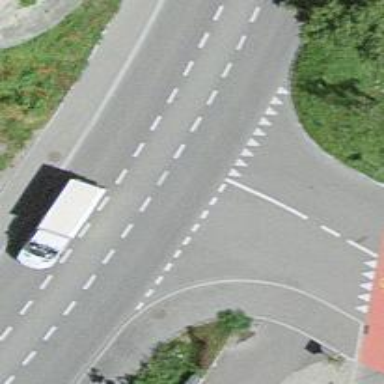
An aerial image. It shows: Road with "give way" sign.